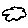
Label: cloud